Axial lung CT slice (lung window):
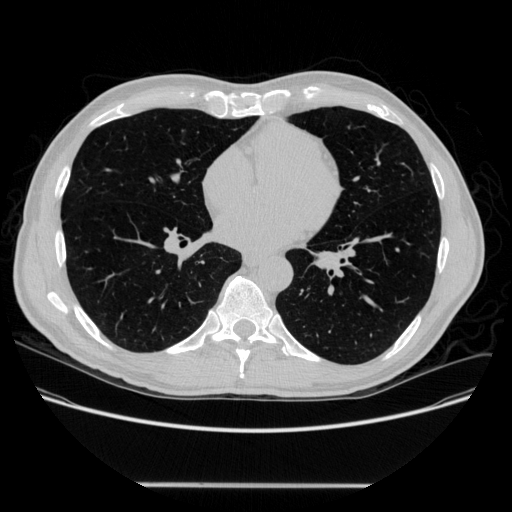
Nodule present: no